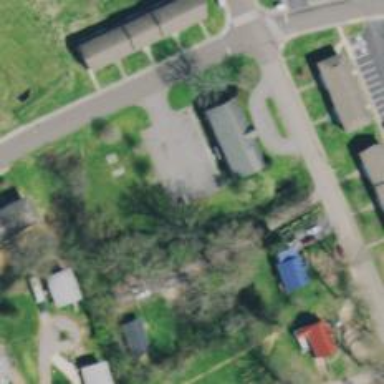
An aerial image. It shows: Driveway.